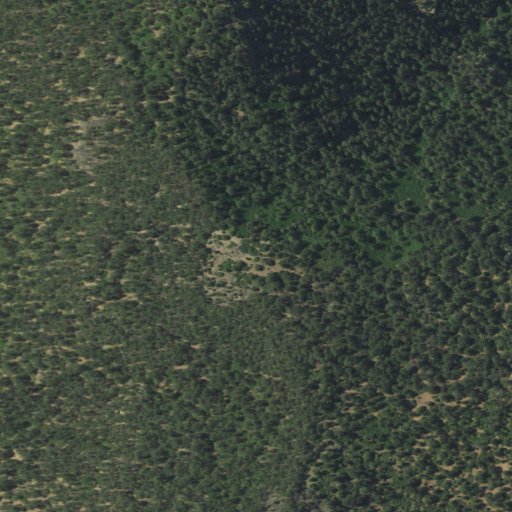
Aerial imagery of mountain in New Mexico named Rowe Peak containing only evergreen forest